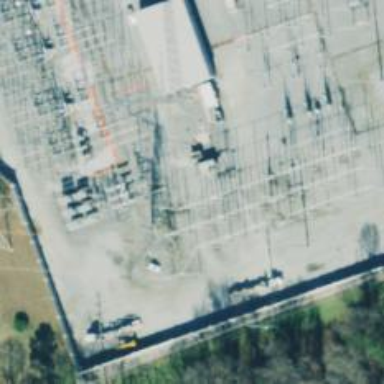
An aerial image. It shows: Lattice structure tower.